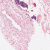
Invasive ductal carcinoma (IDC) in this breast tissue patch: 0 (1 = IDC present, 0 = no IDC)